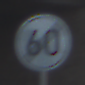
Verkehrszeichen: EndeGeschwindigkeit60
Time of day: SunriseSunset
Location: Outdoor (Nature)
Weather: Clear
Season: NotSpecified
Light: Natural